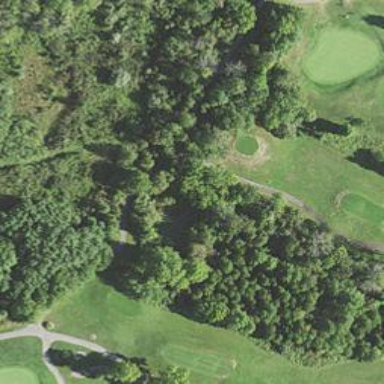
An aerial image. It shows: Path for both roads and golfers.